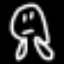
Label: frog